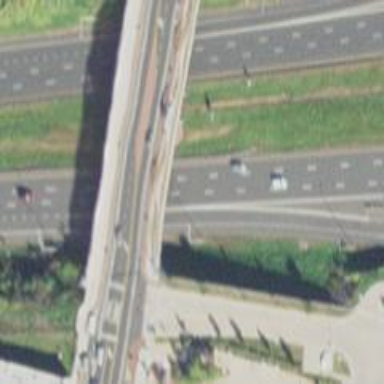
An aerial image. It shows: Motorway junction.